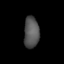
Tissue: lung
Cell type: T cells
Senescence score: 0.208
Nuclear area (px): 472
Mean DAPI intensity: 83.701